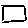
Label: square